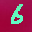
Label: 6